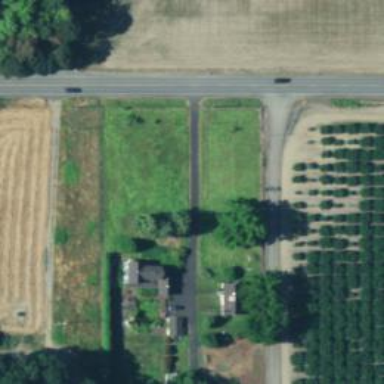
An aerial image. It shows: Driveway leading to service road.